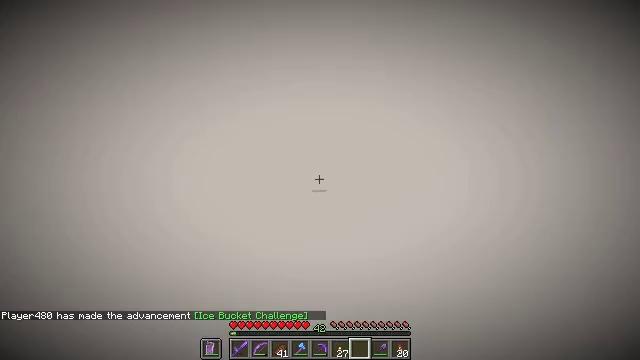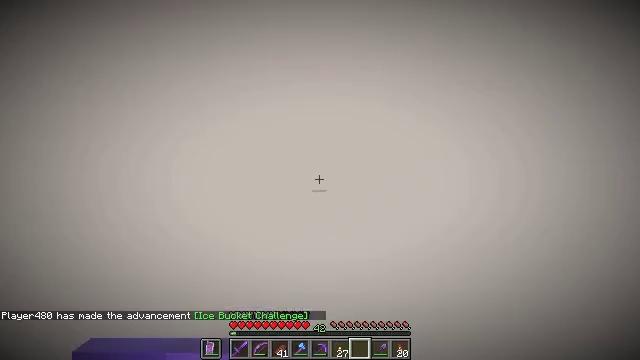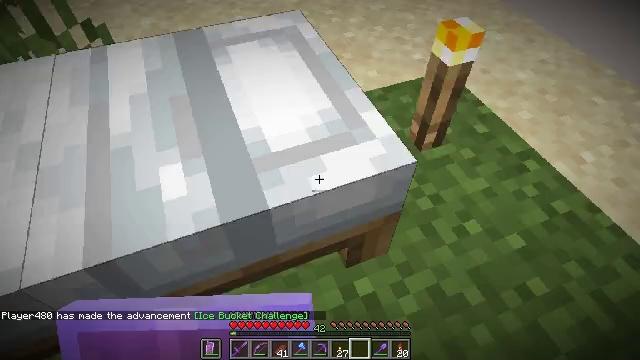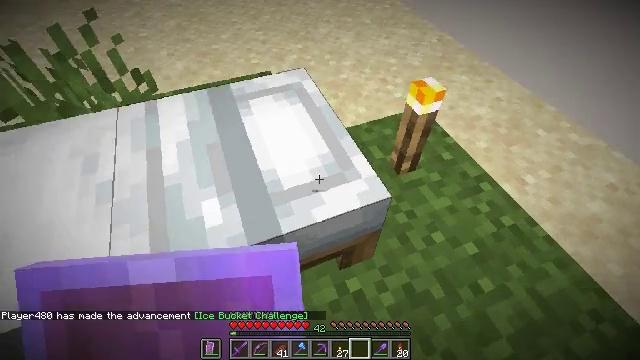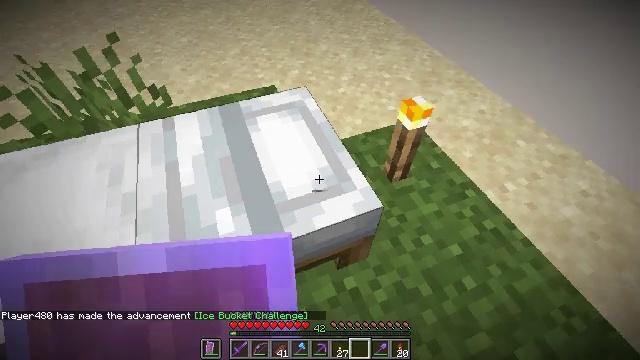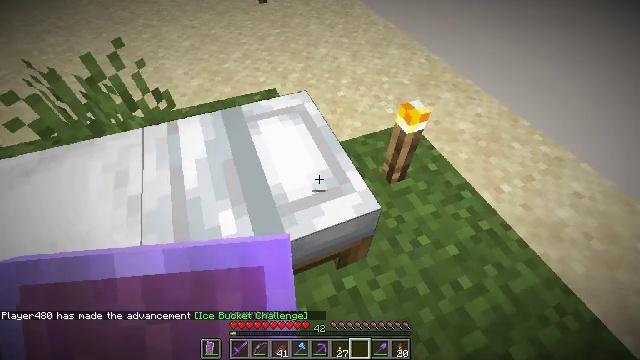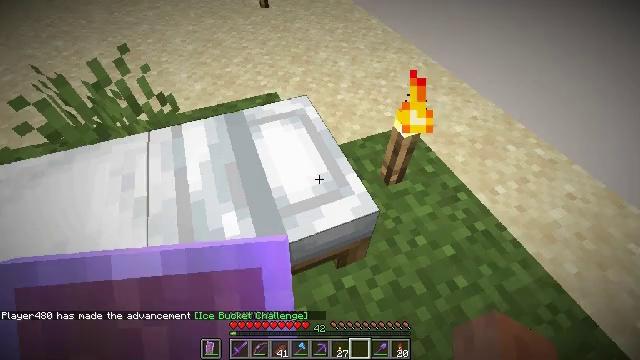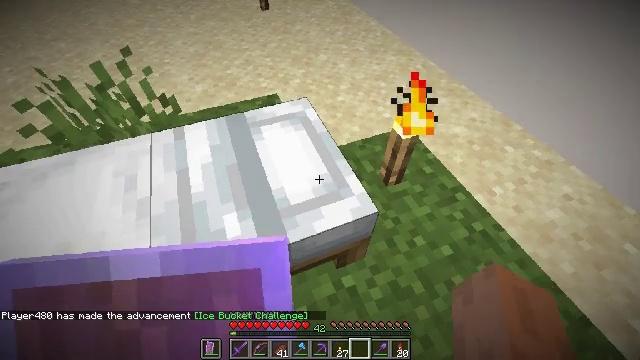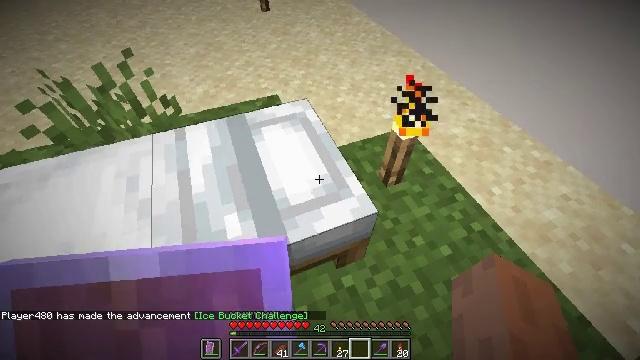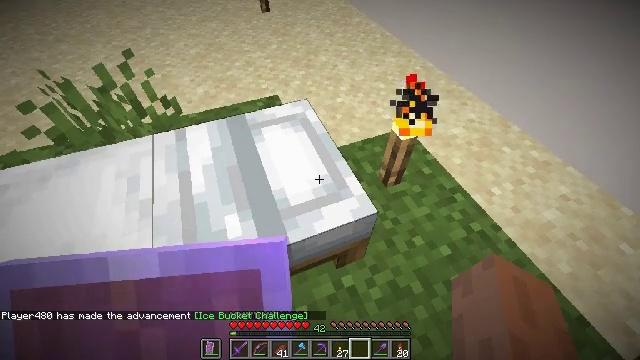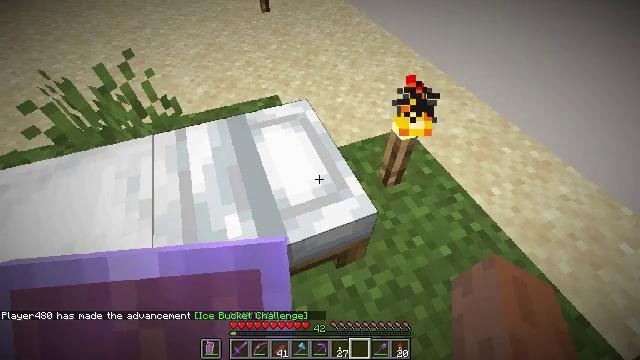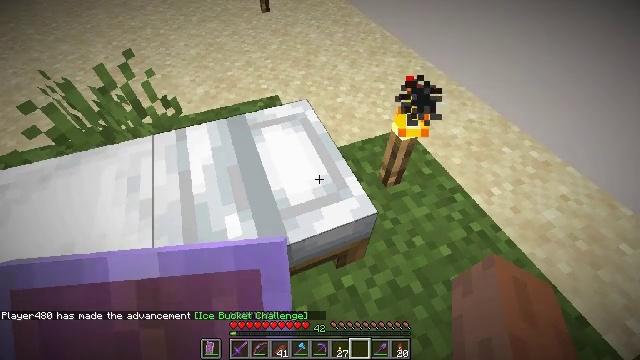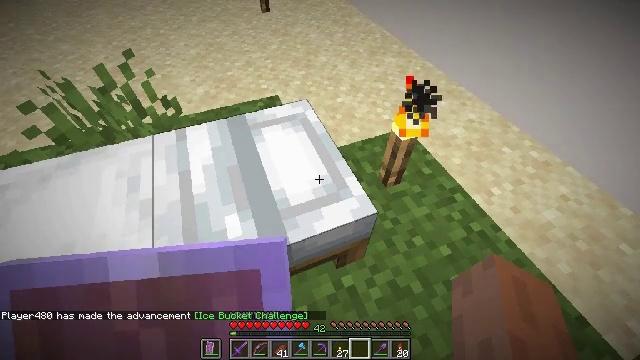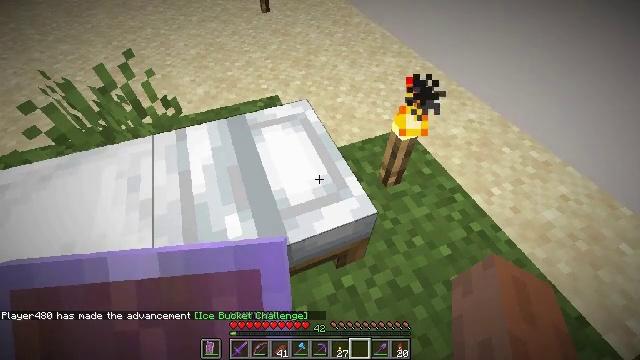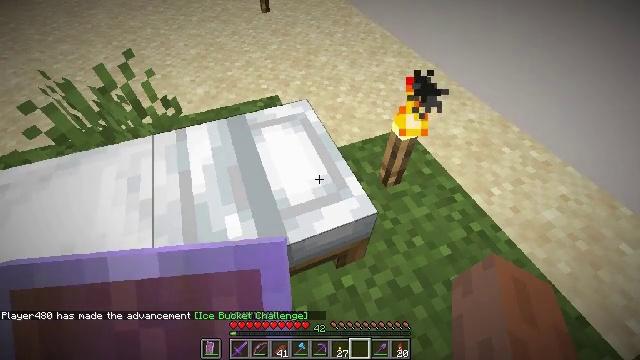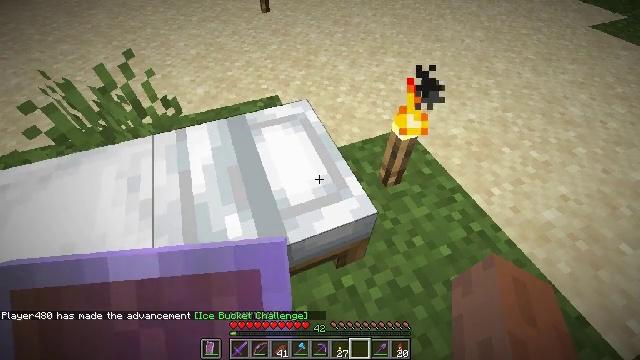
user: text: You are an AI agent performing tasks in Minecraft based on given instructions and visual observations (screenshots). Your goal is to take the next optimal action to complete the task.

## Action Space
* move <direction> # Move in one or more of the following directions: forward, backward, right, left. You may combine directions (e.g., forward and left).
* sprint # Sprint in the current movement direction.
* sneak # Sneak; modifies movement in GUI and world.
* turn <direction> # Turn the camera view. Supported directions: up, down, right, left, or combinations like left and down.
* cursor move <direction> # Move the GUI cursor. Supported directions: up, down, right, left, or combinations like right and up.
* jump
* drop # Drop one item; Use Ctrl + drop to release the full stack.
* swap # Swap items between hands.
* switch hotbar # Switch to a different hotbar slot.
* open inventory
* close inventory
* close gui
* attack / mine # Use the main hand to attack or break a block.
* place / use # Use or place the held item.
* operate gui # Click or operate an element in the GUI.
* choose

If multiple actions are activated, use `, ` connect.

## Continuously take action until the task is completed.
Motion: motion action
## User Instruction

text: Mine the obsidian block.
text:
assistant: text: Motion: no_op
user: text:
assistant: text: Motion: no_op
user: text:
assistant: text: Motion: no_op
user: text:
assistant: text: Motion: no_op
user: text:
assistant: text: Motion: no_op
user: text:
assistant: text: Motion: no_op
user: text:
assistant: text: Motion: no_op
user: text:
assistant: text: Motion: no_op
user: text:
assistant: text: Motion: no_op
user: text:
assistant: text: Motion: no_op
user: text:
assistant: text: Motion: no_op
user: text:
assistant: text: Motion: no_op
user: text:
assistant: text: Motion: no_op
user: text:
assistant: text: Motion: no_op
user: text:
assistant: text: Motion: no_op
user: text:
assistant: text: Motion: no_op
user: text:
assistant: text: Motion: no_op
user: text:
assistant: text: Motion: no_op
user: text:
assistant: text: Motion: no_op
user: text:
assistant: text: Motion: no_op
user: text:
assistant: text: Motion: no_op
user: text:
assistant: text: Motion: no_op
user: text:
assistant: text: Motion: no_op
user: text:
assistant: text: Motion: no_op
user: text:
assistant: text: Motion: no_op
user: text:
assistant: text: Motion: no_op
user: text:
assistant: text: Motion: no_op
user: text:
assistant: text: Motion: no_op
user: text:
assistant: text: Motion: no_op
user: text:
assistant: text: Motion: turn left and up